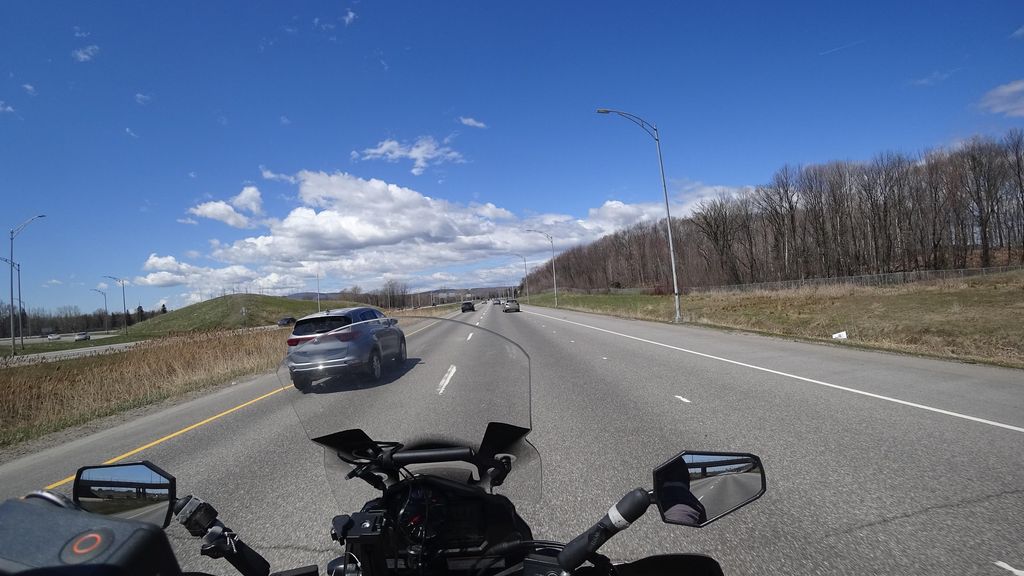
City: quebec_city